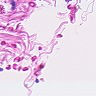
Metastatic tissue present: no